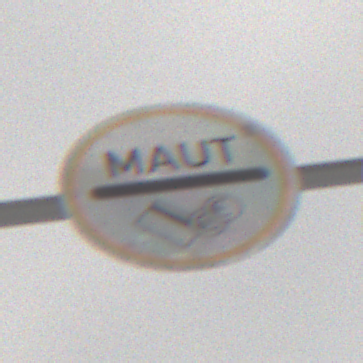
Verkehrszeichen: MautflichtigeStrecke
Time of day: MorningAfternoon
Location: Outdoor (Nature)
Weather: Overcast
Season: Winter
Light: Natural